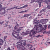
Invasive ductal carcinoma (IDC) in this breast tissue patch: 1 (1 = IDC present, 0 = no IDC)